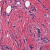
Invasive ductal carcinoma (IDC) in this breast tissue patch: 1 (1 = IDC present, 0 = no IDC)